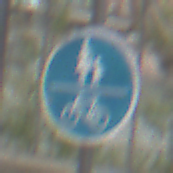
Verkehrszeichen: GemeinsamerGehUndRadweg
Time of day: Midday
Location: Roofed (Special)
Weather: Overcast
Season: NotSpecified
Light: Natural